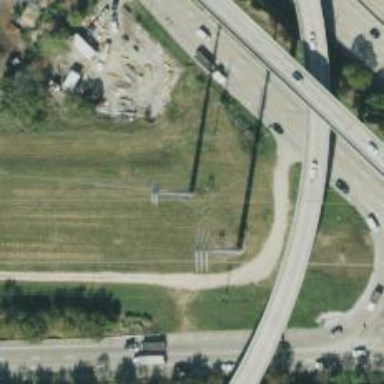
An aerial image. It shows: Power pole.